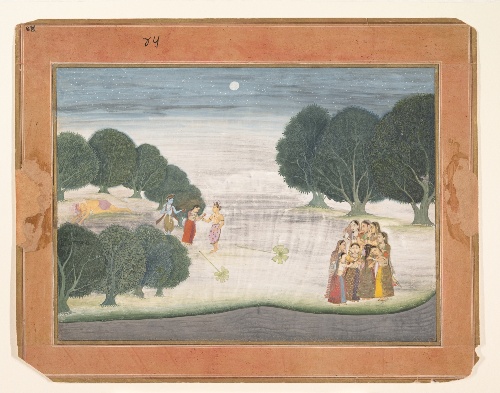
Date: 1680–90
Object type: Folio
Classification: Paintings
Medium: Ink and opaque watercolor on paper
Culture: India (Bikaner)
Dimensions: Overall: 8 7/8 x 12 1/4in. (22.5 x 31.1cm)
Department: Asian Art
Credit line: Gift of Jeffrey Paley, 1974
Accession year: 1974
Repository: Metropolitan Museum of Art, New York, NY
Tags: Women|Krishna|Hinduism|Death